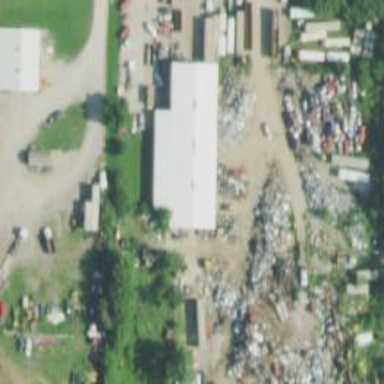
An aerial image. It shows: Scrap yard located in industrial area.